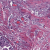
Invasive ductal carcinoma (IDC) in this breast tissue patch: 0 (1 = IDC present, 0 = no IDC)